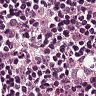
Metastatic tissue present: yes